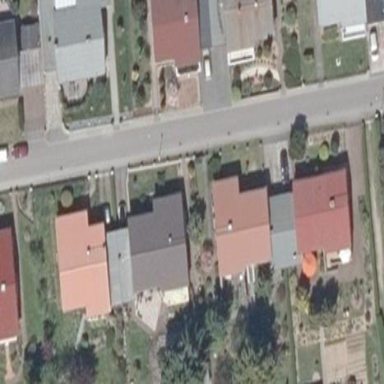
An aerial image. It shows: Residential building.